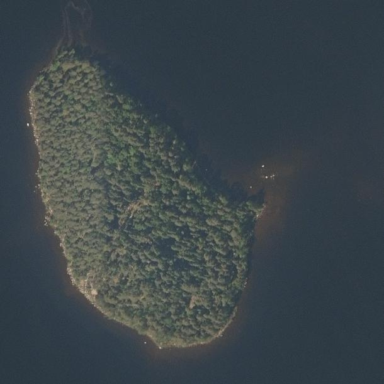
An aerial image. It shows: Islet surrounded by woodland.